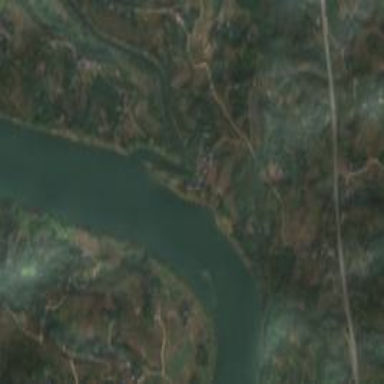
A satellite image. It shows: Beautiful river scene.